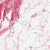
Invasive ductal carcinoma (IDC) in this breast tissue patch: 0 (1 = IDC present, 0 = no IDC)